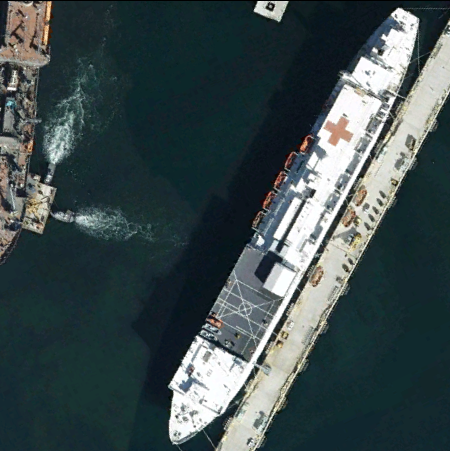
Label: Medical_ship